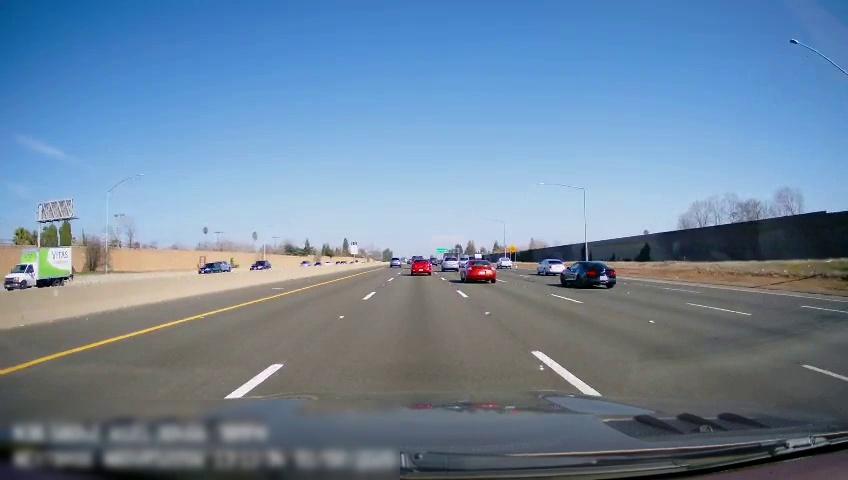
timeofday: Day
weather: Sunny
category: Drivable Space
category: Vehicles | Truck
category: Vehicles | Car
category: Vehicles | Truck
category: Vehicles | Car
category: Vehicles | Car
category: Vehicles | Car
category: Vehicles | Car
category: Vehicles | SUV
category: Vehicles | SUV
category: Vehicles | Van
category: Vehicles | Car
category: Vehicles | Car
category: Vehicles | Truck
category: Vehicles | Car
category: Lanes | Alternate Lane
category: Lanes | Current Lane
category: Lanes | Current Lane
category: Lanes | Alternate Lane
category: Lanes | Alternate Lane
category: Lanes | Alternate Lane
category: Lanes | Alternate Lane
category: Traffic | Signs
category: Traffic | Signs
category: Traffic | Signs